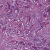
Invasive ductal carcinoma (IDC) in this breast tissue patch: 1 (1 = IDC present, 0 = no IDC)